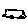
Label: car